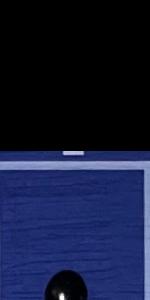
Label: Empty